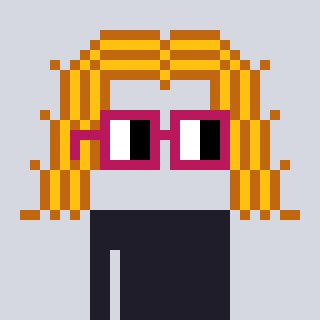
a pixel art character with square dark red glasses, a hair-shaped head and a gold-colored body on a cool background